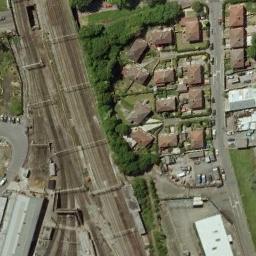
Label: railway